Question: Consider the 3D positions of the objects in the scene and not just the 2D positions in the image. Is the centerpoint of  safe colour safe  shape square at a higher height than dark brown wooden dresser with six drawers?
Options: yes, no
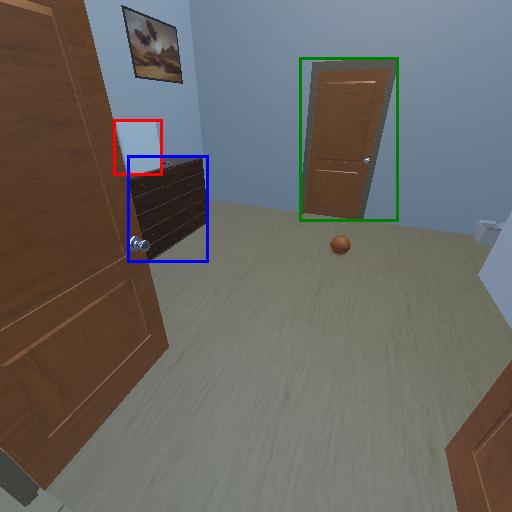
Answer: yes